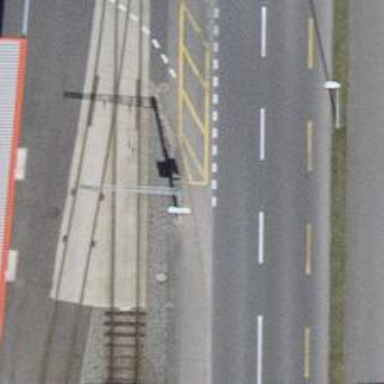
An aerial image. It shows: Kerb barrier.